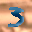
Label: 3